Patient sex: M
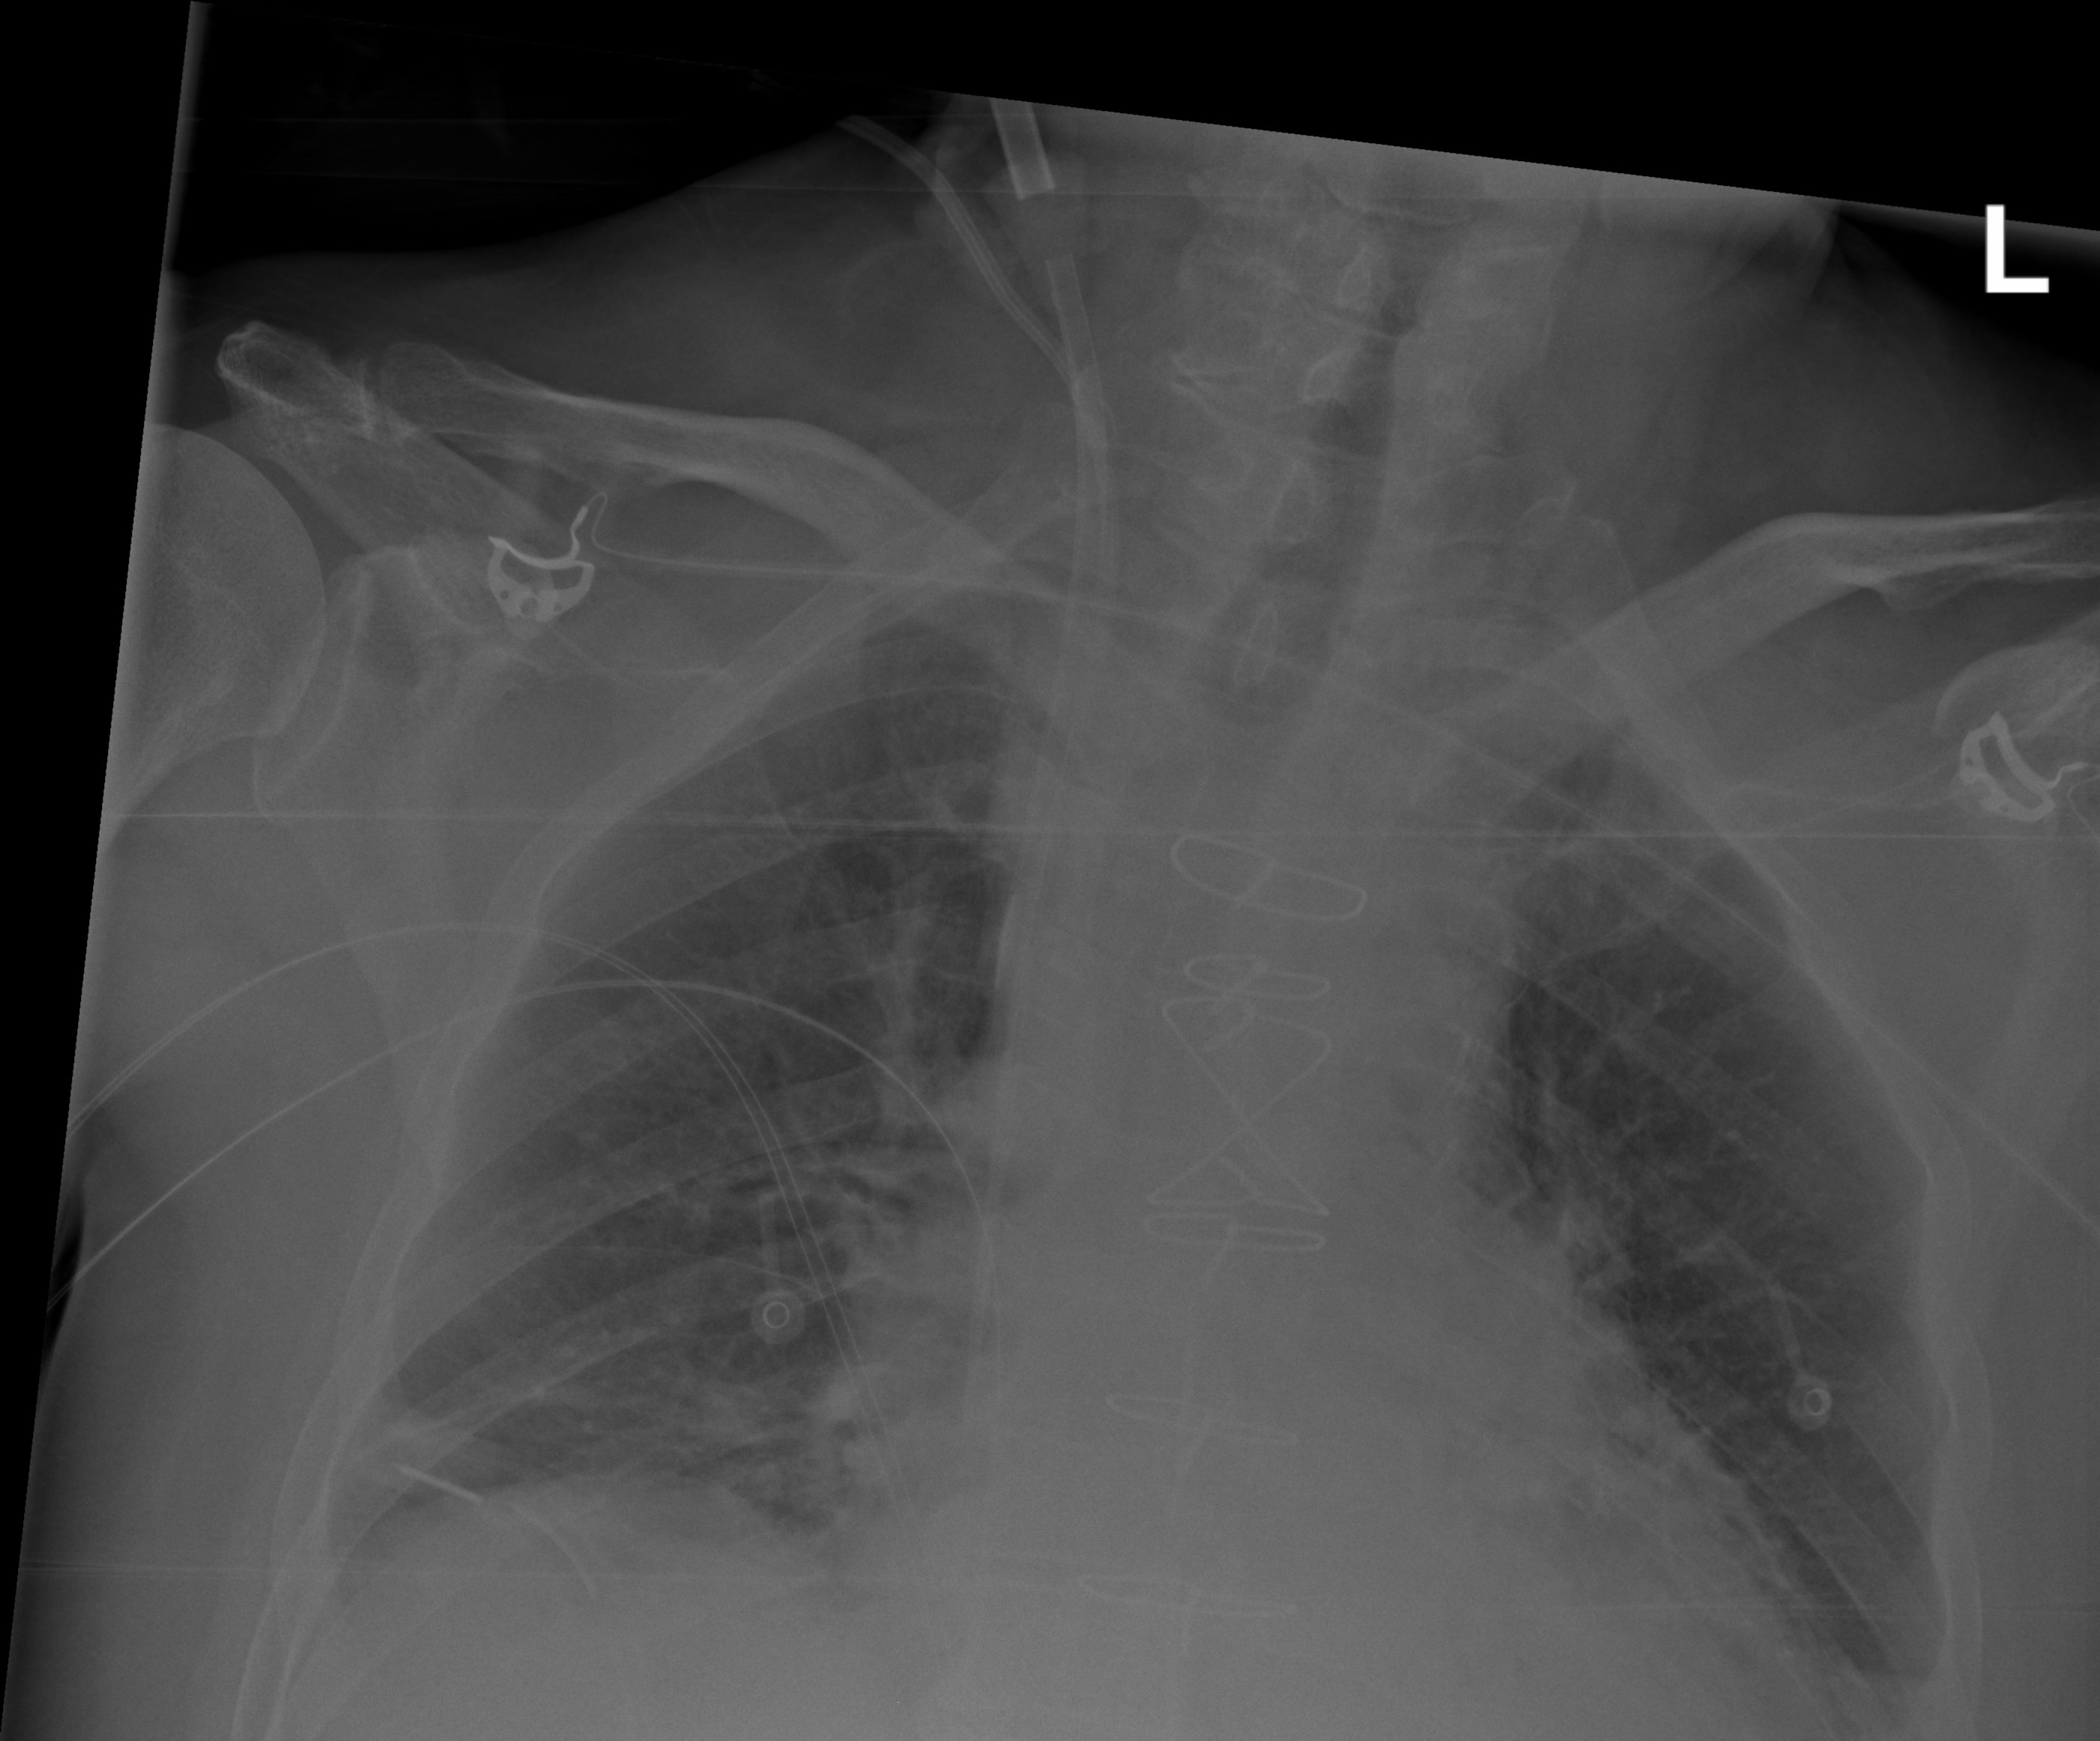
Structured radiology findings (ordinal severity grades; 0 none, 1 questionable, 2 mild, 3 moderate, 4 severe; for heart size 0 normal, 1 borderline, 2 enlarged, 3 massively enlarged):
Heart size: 2
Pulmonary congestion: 2
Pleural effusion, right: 0
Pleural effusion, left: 0
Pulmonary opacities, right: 2
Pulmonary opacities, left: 2
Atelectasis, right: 2
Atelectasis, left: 0